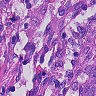
Metastatic tissue present: yes